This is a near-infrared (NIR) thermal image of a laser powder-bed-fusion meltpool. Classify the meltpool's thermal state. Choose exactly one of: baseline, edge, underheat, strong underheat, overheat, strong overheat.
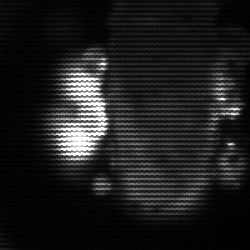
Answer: strong underheat